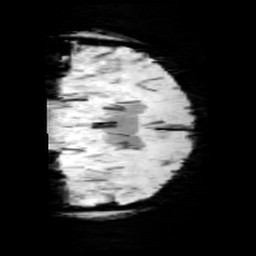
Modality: minIP
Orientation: coronal
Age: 13
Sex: male
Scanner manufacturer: siemens
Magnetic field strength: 3 T
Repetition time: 0.027 s
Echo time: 0.02 s